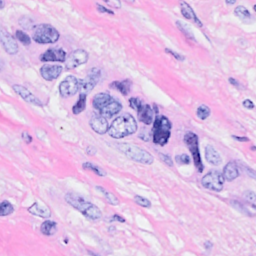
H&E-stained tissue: Breast